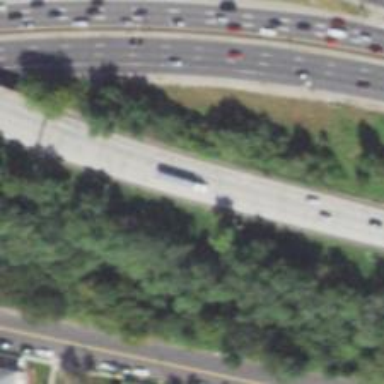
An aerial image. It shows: This image shows trunk highway that functions as expressway.